【题型】解答题　【知识点】平面几何　【难度】medium
如图，在四边形 $ABCD$ 中，$AB \parallel DC$，$AB = BC = 6$，$AD \perp AC$，点 $E$ 为对角线 $AC$ 的中点，射线 $DE$ 交边 $BC$ 于点 $F$。

(1) 求证：$DC = 2AB$；

(2) 如果 $DF \perp BC$，求 $\angle ACD$ 的余弦值；

(3) 当 $\triangle CEF$ 是等腰三角形时，求线段 $EF$ 的长。
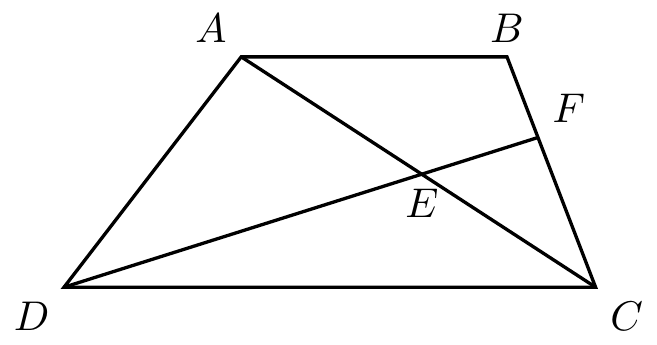
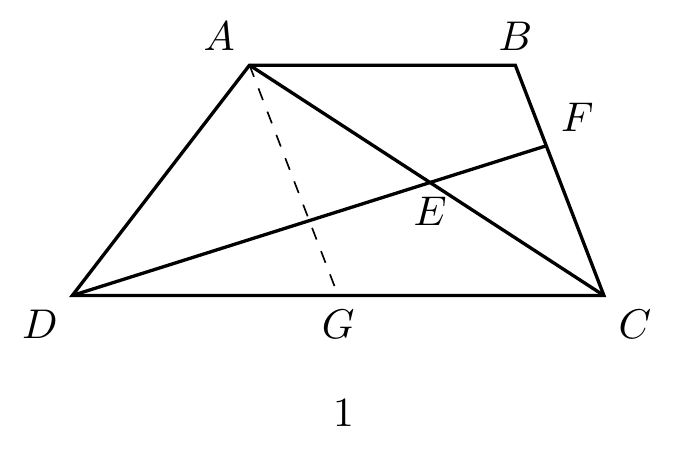
【解答】
(1) 解: 过点 $A$ 作 $AG \parallel BC$，交 $CD$ 于点 $G$，如图1，

$\because AB \parallel CD$

$\therefore \angle BAC = \angle ACD$，

$\because AB = BC$，

$\therefore \angle BAC = \angle ACB$，

$\therefore \angle ACD = \angle ACB$，

$\because AB \parallel CD$，$AG \parallel BC$，

$\therefore$ 四边形 $ABCG$ 是平行四边形，

$\because AB = BC$，

$\therefore$ 四边形 $ABCG$ 是菱形，

$\therefore AG = CG = AB$，

$\therefore \angle ACD = \angle CAG$，

$\because AD \perp AC$，

$\therefore \angle ACD + \angle ADC = \angle CAG + \angle DAG = 90^\circ$，

$\therefore \angle ADC = \angle DAG$，

$\therefore AG = DG$，

$\therefore DG = CG = AB$，

$\therefore DC = 2AB$。

（2）解：延长 $DF$、$AB$ 交于点 $H$，如图2。

$\because AE = CE$，

$\because AB \parallel CD$，

$\therefore \angle EAH = \angle ECD$，

$\because \angle AEH = \angle CED$，

$\therefore \triangle AEH \cong \triangle CED$，

$\therefore AH = CD = 2AB = 2 \times 6 = 12$，$EH = DE = \frac{1}{2}DH$，

$\therefore BH = AH - AB = 12 - 6 = 6$，

$\because AB \parallel BC$，

$\triangle BFH \sim \triangle CFD$,

$\therefore \frac{BF}{CF} = \frac{FH}{DF} = \frac{BH}{CD} = \frac{6}{12} = \frac{1}{2}$,

$\therefore CF = 2BF$, $DF = 2FH$,

$\because BC = 6$,

$\therefore BF = 2$, $CF = 4$,

$\because DF \perp BC$,

$\therefore \angle BFH = \angle CFE = 90^\circ$.

在 $Rt\triangle BFH$ 中，$FH = \sqrt{BH^2 - BF^2} = \sqrt{6^2 - 2^2} = 4\sqrt{2}$,

$\therefore DF = 2FH = 8\sqrt{2}$,

$\therefore EH = \frac{1}{2}(DF + FH) = \frac{1}{2}(8\sqrt{2} + 4\sqrt{2}) = 6\sqrt{2}$,

$\therefore EF = EH - FH = 6\sqrt{2} - 4\sqrt{2} = 2\sqrt{2}$,

在 $Rt\triangle CEF$ 中，$CE = \sqrt{EF^2 + CF^2} = \sqrt{(2\sqrt{2})^2 + 4^2} = 2\sqrt{6}$,

由 (1) 知：$\angle ACD = \angle ACB$,

$\therefore \cos \angle ACD = \cos \angle ACB = \frac{CF}{CE} = \frac{4}{2\sqrt{6}} = \frac{\sqrt{6}}{3}$。

（3）解：由（2）知： $CF = 4$， $DF = 2FH$，

$\therefore DE + EF = 2(DE - EF)$,

$\therefore DE = 3EF$，

$\because \angle ACB = \angle ACD$， $\angle CEF = \angle ACD + \angle CDF > \angle ACD$，

$\therefore \angle CEF > \angle ACB$，

$\therefore EF < CF$，

$\because \triangle CEF$ 是等腰三角形，

$\therefore CE = CF$ 或 $CE = EF$，

当 $CE = CF = 4$ 时， $AE = CE = 4$，

$\therefore AC = 8$，

在 $Rt\triangle ACD$ 中， $AD = \sqrt{CD^2 - AC^2} = \sqrt{12^2 - 8^2} = 4\sqrt{5}$，

在 $Rt\triangle ADE$ 中， $AE^2 + AD^2 = DE^2$，

$\therefore 4^2 + (4\sqrt{5})^2 = (3EF)^2$，解得： $EF = \frac{4\sqrt{6}}{3}$；

当 $CE = EF$ 时， $AC = 2EF$， $AE = EF$，

在 $Rt\triangle ADE$ 中， $AD^2 = DE^2 - AE^2 = (3EF)^2 - EF^2 = 8EF^2$，

在 $\triangle ACD$ 中，$AC^2 + AD^2 = CD^2$，

$\therefore (2EF)^2 + 8EF^2 = 12^2$，解得：$EF = 2\sqrt{3}$；

综上所述，当 $\triangle CEF$ 是等腰三角形时，线段 $EF$ 的长为 $\frac{4\sqrt{6}}{3}$ 或 $2\sqrt{3}$。
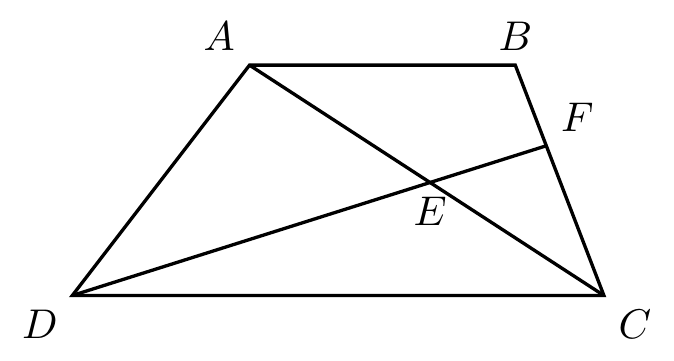
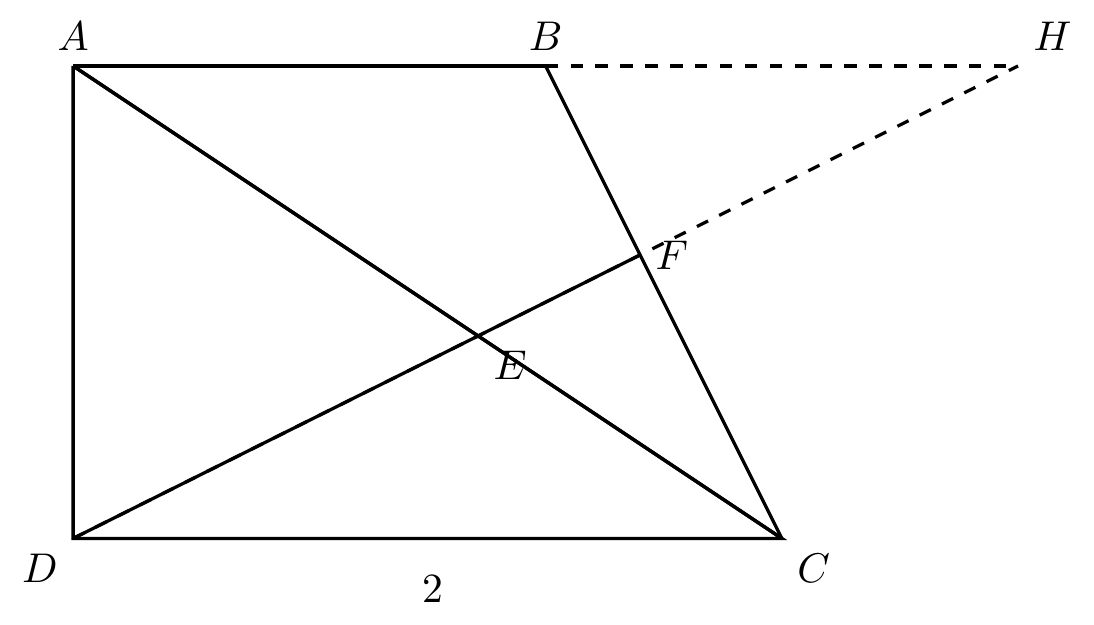